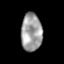
Tissue: skin
Cell type: Epithelial cells
Senescence score: 0.2664
Nuclear area (px): 785
Mean DAPI intensity: 157.601